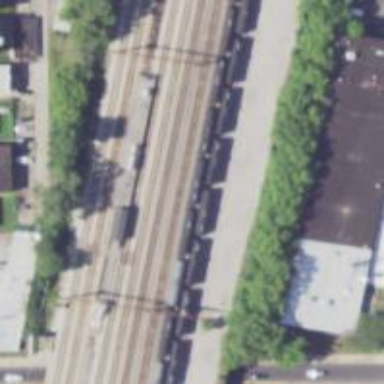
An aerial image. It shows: Railway tracks on embankment.